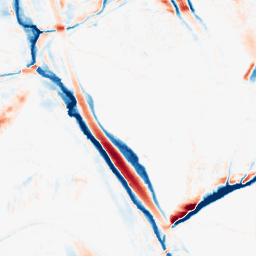
Category: morphological
Decomposition family: morphological_ellipse
Decomposition parameters: operation: average
width: 10
height: 30
Upsampling method: linear_exact
Upsampling parameters: scale: 2
Upsampling scale: 2